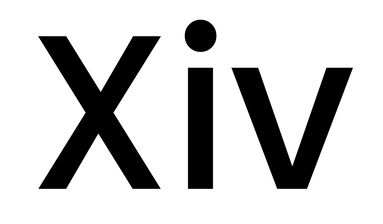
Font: Poppins-Medium